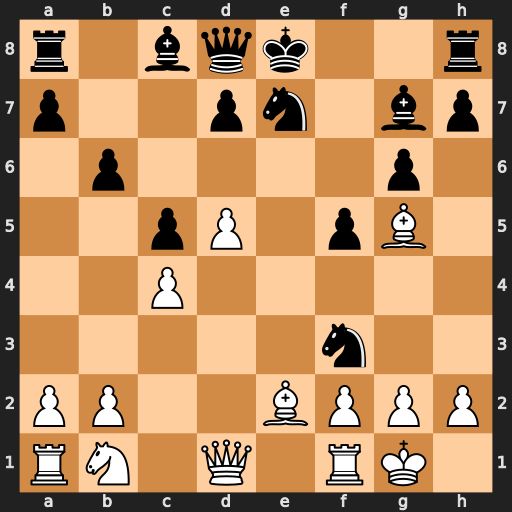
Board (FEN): r1bqk2r/p2pn1bp/1p4p1/2pP1pB1/2P5/5n2/PP2BPPP/RN1Q1RK1
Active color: w
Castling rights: kq
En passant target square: -
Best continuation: Bxf3